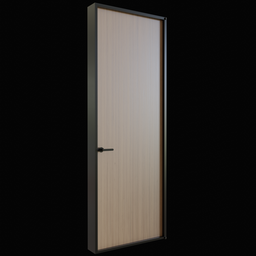
Label: architecture